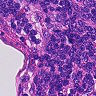
Metastatic tissue present: no